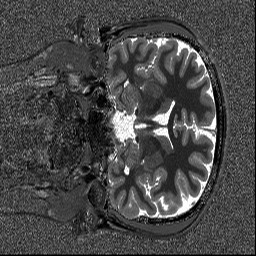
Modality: T1map
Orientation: coronal
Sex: male